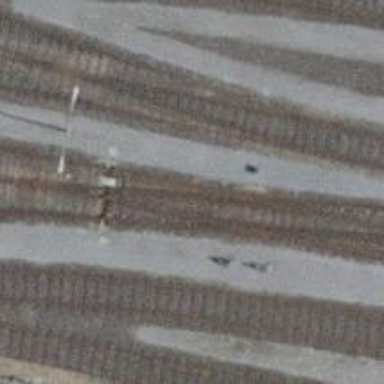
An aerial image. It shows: Single-track railway spur.